Interaction volume radius: 5 \u00c5
Interaction volume height: 15 \u00c5
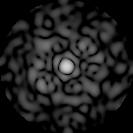
Disorder parameter: 0.8715